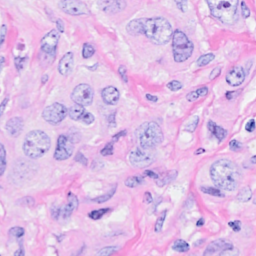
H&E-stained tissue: Breast